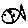
Label: fish